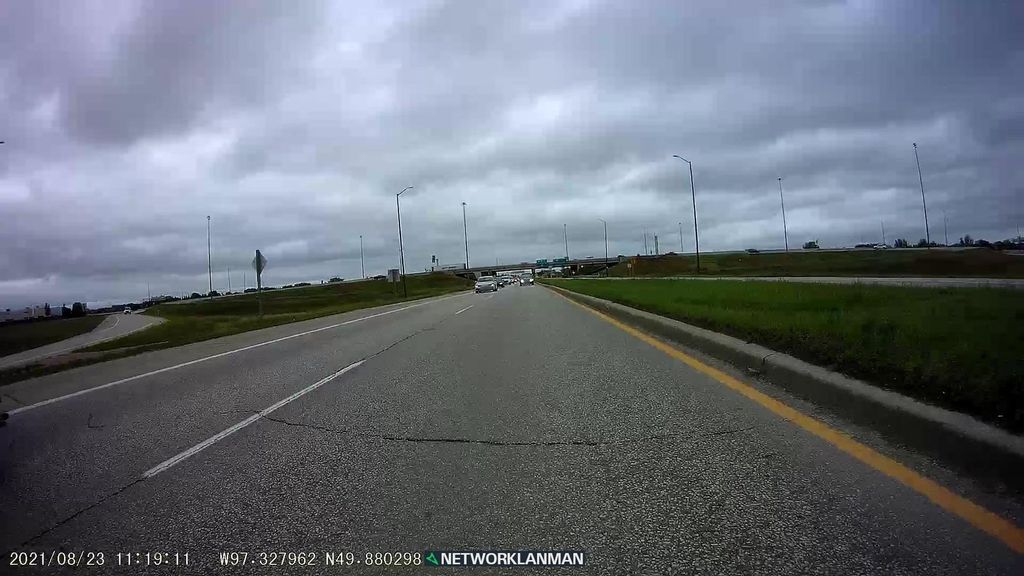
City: winnipeg